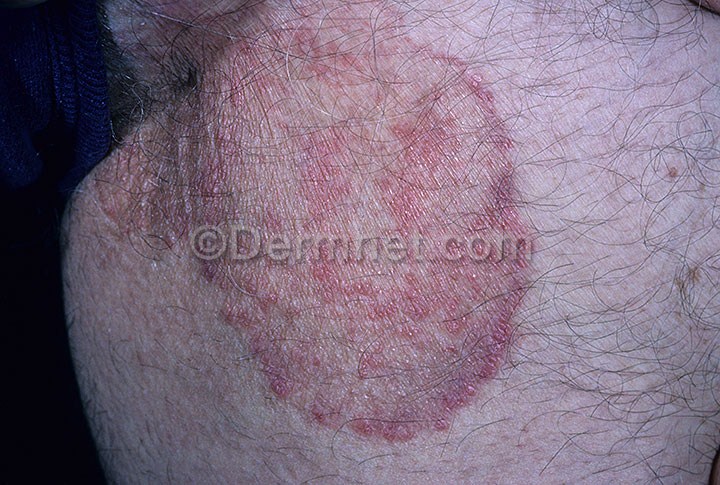
Disease: Tinea Ringworm Candidiasis and other Fungal Infections